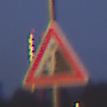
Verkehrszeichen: SteinschlagRechts
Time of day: Night
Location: Outdoor (Urban)
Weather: PartlyCloudy
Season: NotSpecified
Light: Artificial